Interaction volume radius: 5 \u00c5
Interaction volume height: 20 \u00c5
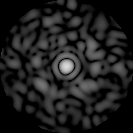
Disorder parameter: 0.8616